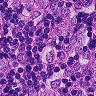
Metastatic tissue present: yes